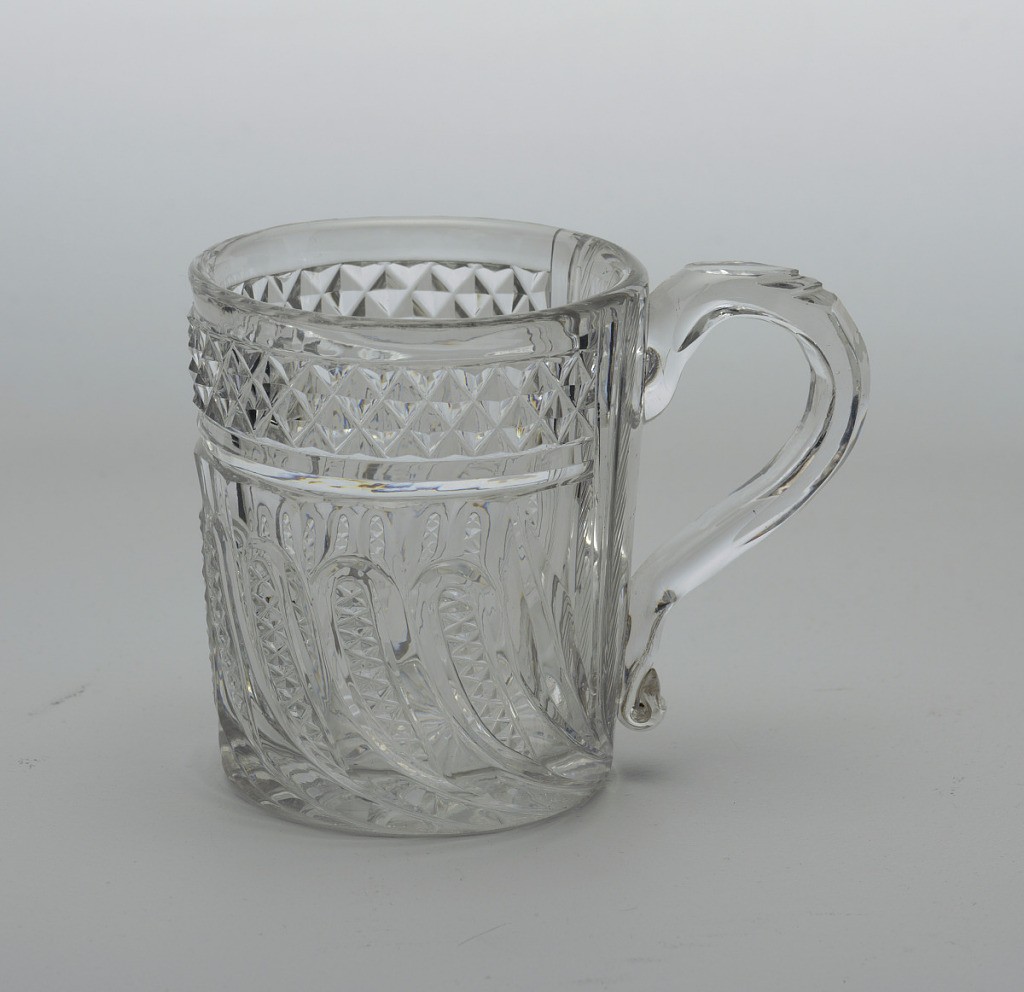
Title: Mug
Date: ca. 1820–30
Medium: Glass
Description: Very heavy, straight-sided body, looped and notched handle with turned up end cut with tall swirling loops of diamonds above a row of field diamonds, hatching at side near handle, on the bottom star pattern.